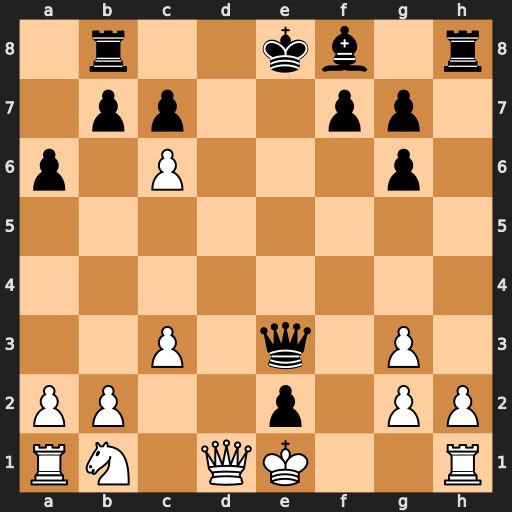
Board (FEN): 1r2kb1r/1pp2pp1/p1P3p1/8/8/2P1q1P1/PP2p1PP/RN1QK2R
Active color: w
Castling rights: KQk
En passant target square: -
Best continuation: Qd7#